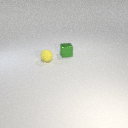
small green metal cube behind small yellow rubber sphere